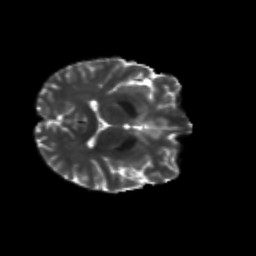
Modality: T2w
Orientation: axial
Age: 25
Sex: male
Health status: healthy
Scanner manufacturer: siemens
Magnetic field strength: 3 T
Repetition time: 8.6 s
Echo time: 0.095 s